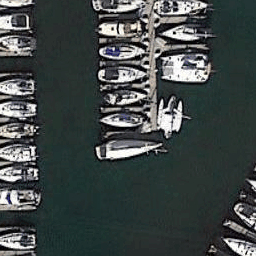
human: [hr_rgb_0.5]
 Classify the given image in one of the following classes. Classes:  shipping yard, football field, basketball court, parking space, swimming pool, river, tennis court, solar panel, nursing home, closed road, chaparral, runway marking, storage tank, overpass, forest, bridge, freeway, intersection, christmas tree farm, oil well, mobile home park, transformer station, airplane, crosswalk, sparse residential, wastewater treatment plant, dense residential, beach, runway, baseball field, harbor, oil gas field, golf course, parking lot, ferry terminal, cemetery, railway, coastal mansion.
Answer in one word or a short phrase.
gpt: harbor